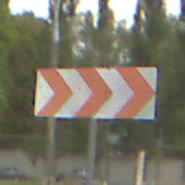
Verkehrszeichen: RichtungstafelnInKurvenGrossLinks
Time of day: MorningAfternoon
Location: Outdoor (Suburban)
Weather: PartlyCloudy
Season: NotSpecified
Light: Natural